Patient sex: M
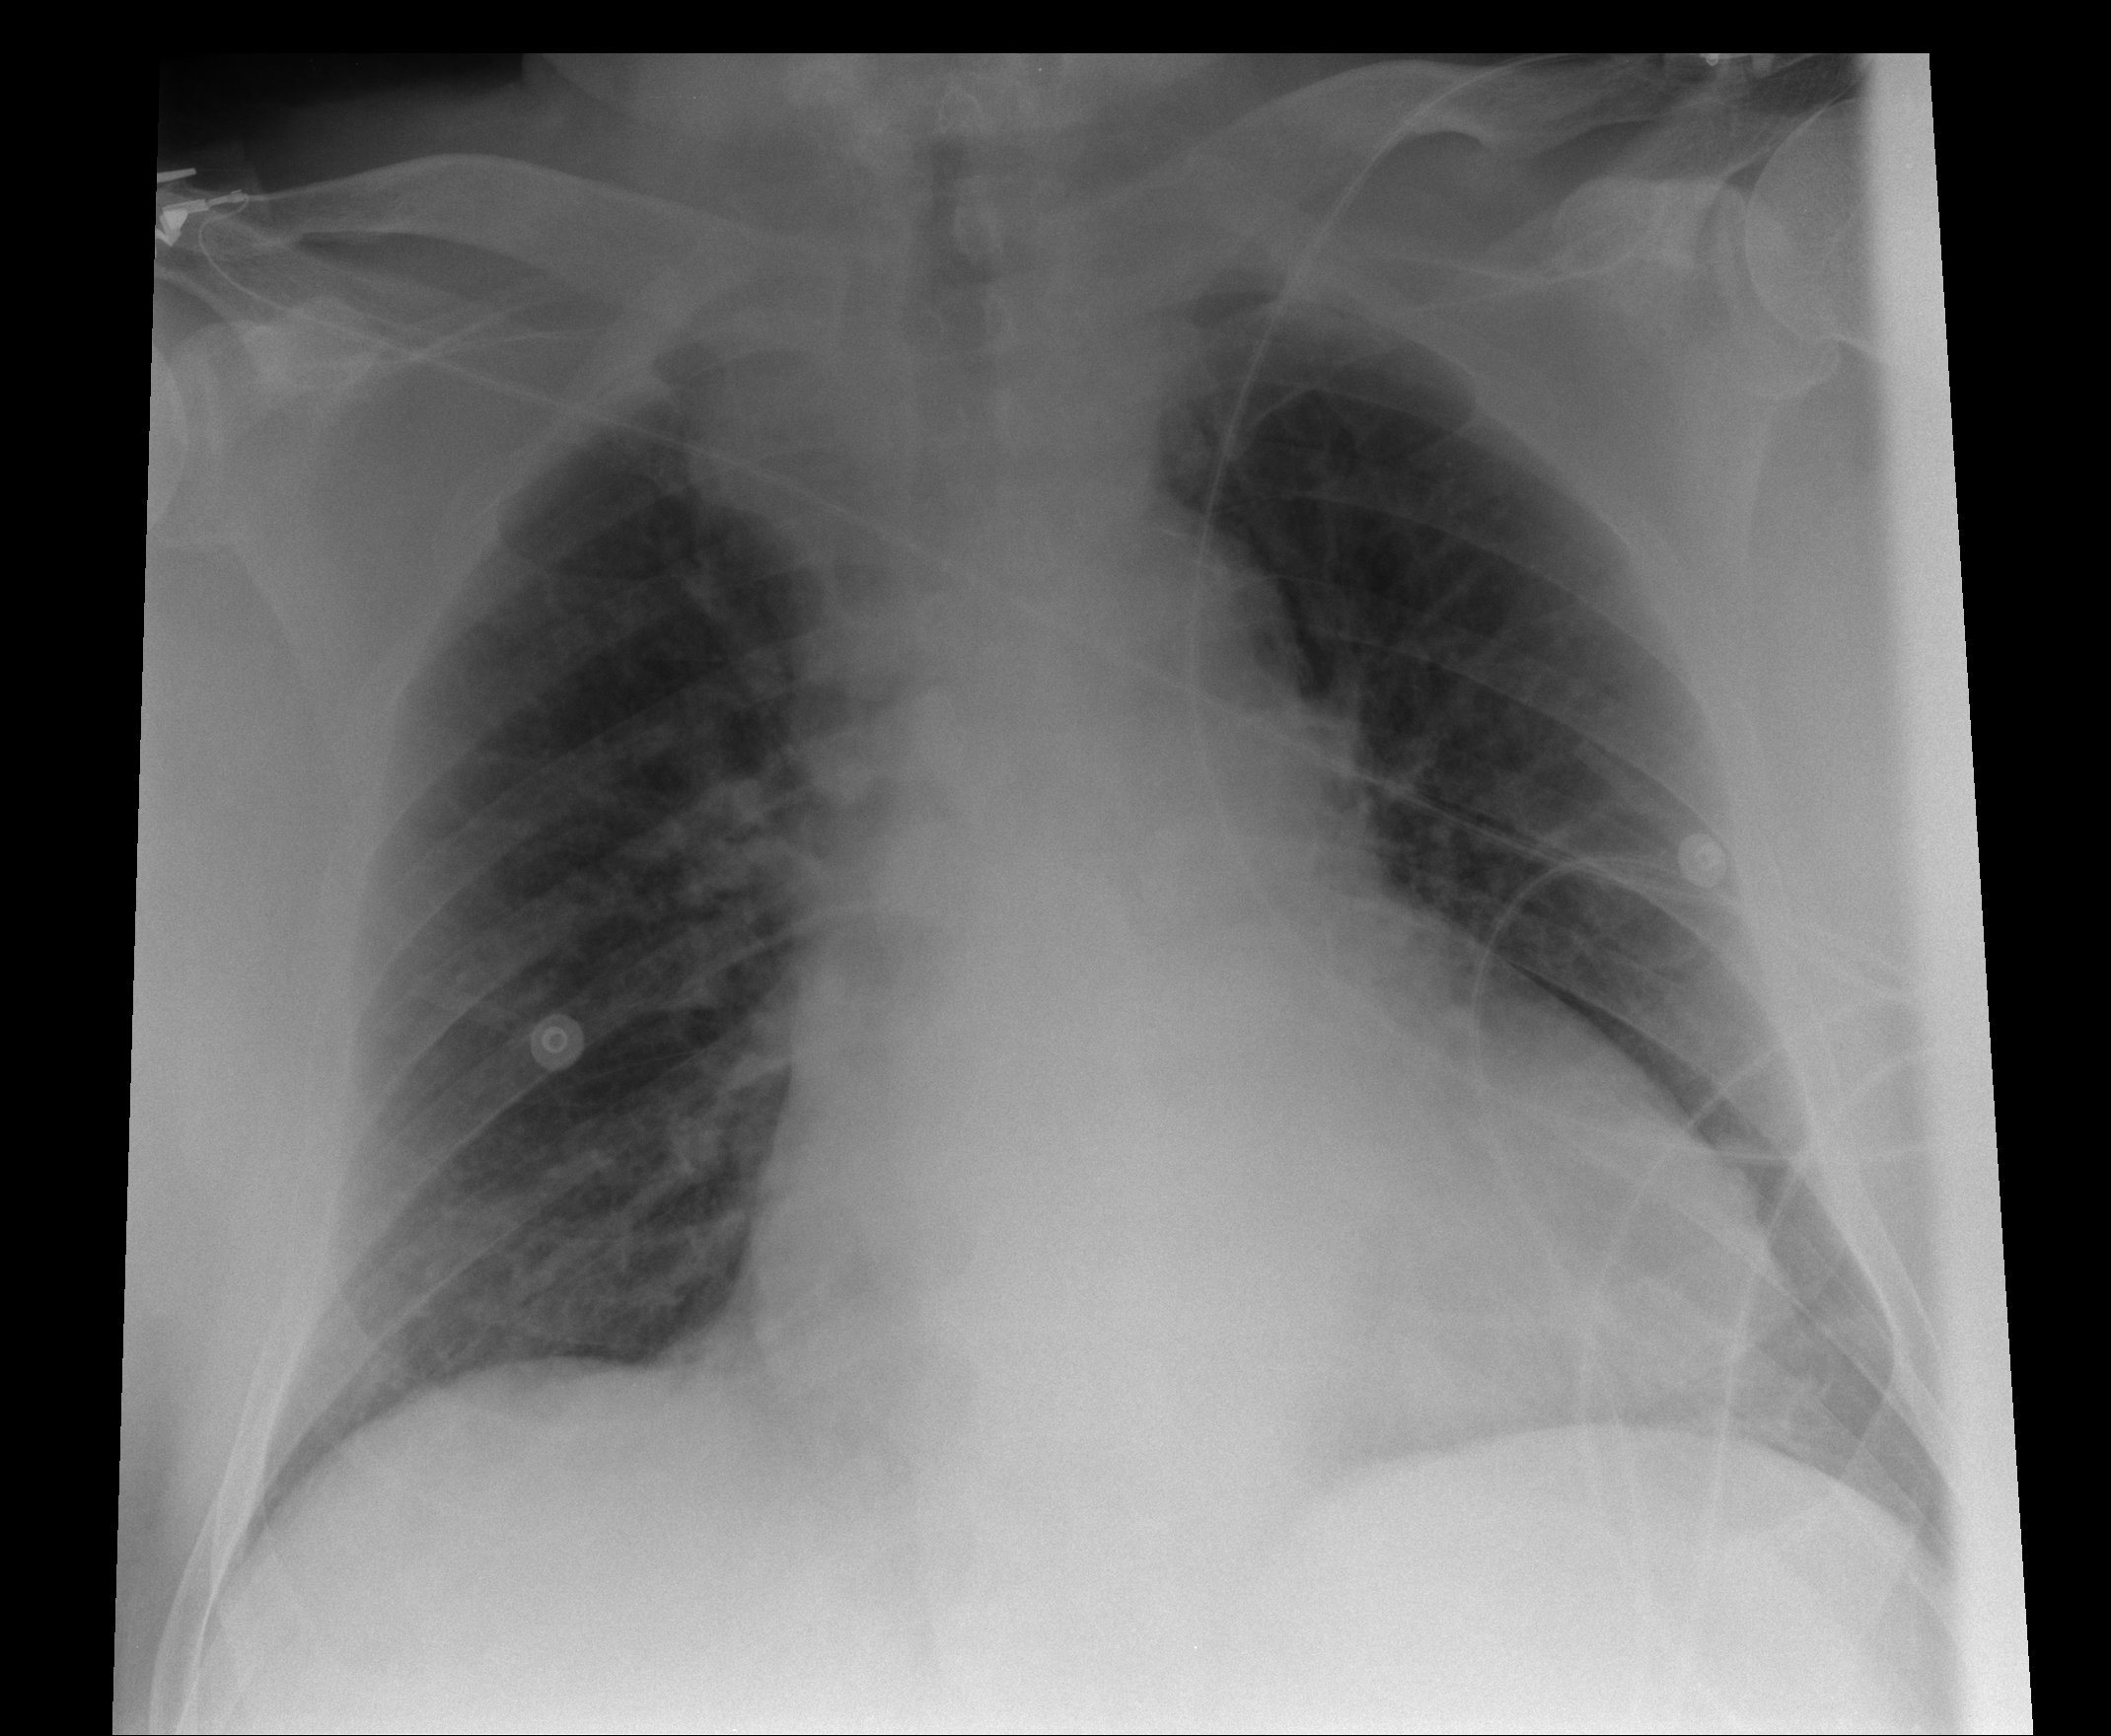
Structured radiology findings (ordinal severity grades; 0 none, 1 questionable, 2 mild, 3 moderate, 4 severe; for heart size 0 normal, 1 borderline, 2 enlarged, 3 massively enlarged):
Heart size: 3
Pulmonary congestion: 2
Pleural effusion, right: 0
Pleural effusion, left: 0
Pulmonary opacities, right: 0
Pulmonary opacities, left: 0
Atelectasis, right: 1
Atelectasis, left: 1